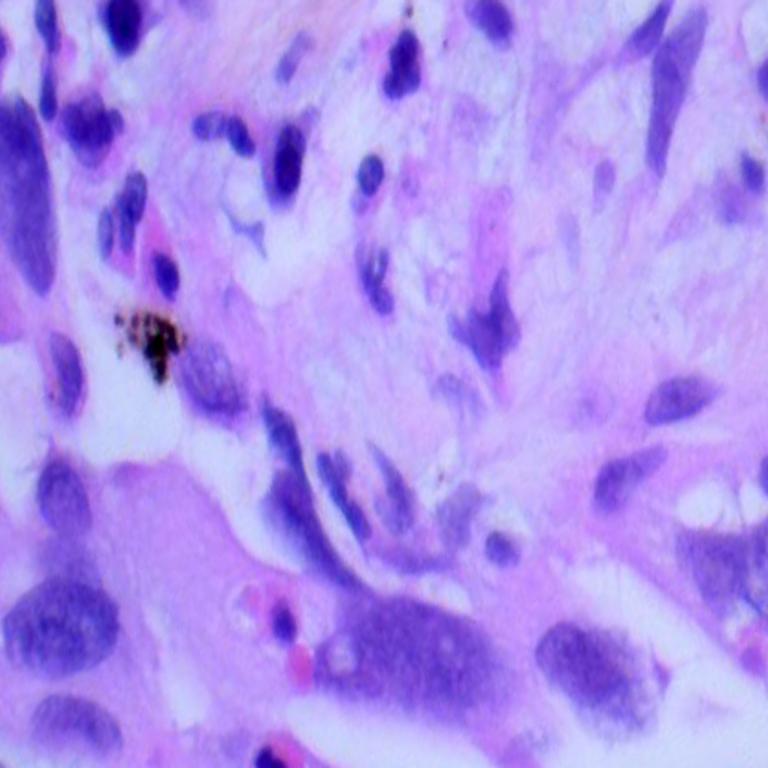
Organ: lung
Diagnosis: adenocarcinomas